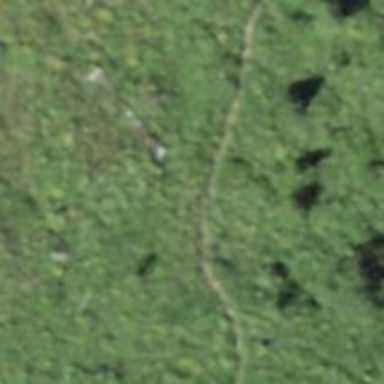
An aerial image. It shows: Path.